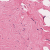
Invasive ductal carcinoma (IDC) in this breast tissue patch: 0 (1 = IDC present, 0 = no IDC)